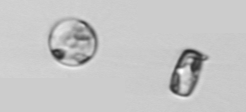
Label: Thalassiosira